Field crop: maize
Growth stage: 2
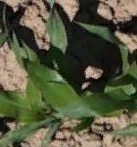
Species: maize